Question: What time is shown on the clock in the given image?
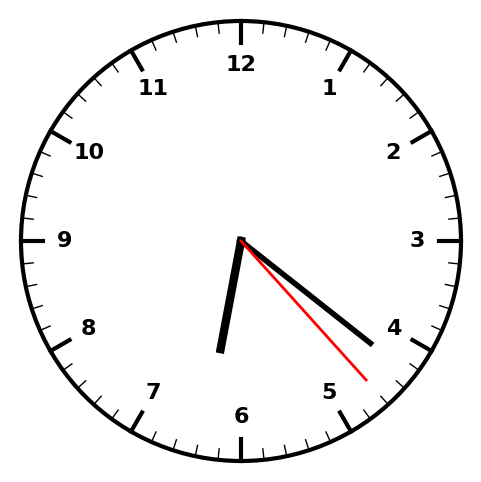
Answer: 06:21:23